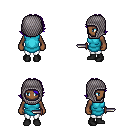
a pixel art fantasy rpg character, female body template, human, dark skin, teal tunic, white pants, blue swoop hairstyle, chain hood, black shoes, dagger, four views (front, back, left, right), 2x2 character sprite sheet, small pixel art, hard edges, no anti-aliasing